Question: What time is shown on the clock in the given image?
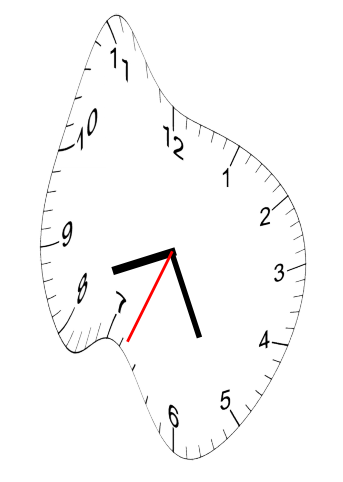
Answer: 08:25:34